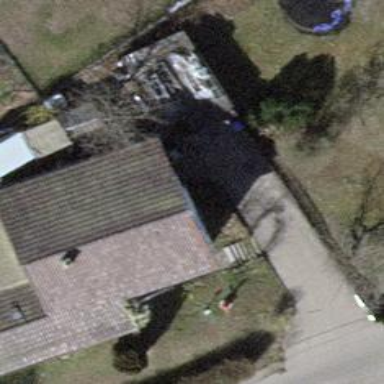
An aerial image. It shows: Simple and straightforward house.